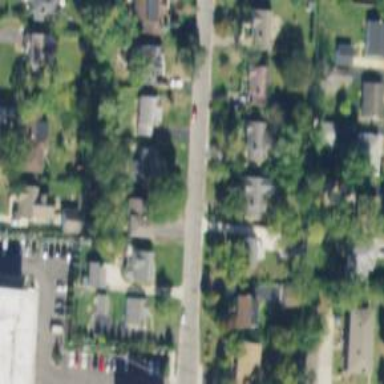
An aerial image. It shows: Residential driveway serving as service road.